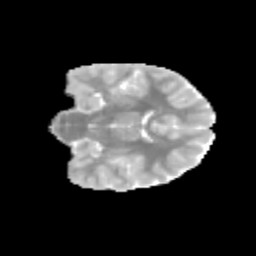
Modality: MD
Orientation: coronal
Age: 12
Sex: male
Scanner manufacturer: siemens
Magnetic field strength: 3 T
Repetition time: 3.8 s
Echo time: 0.07 s